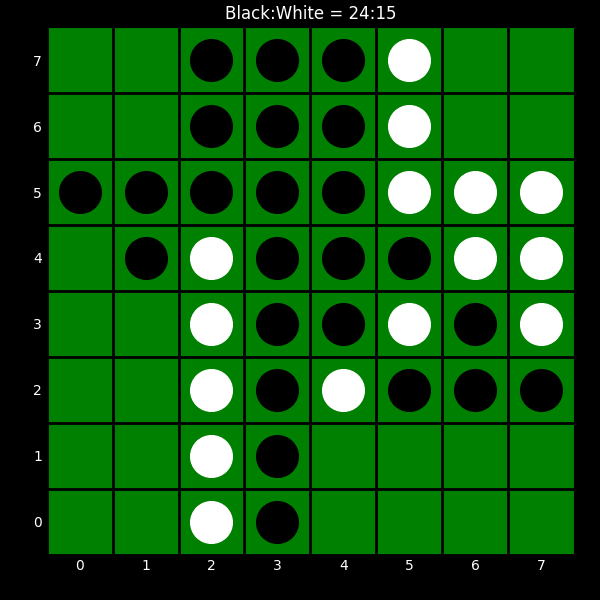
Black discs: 24
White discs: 15